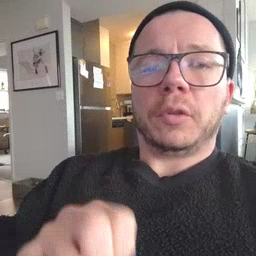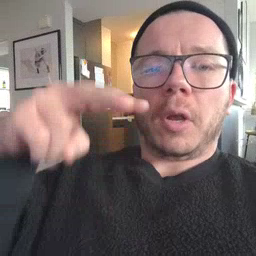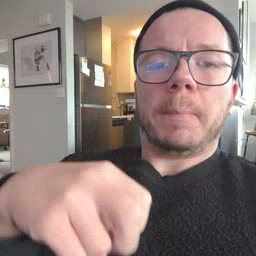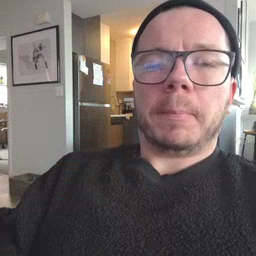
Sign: jump